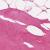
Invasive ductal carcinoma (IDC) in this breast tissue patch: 0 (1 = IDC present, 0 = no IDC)